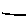
Label: line